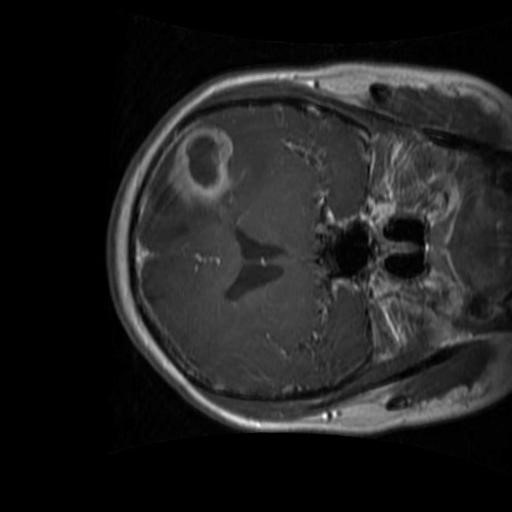
Label: brain_glioma